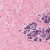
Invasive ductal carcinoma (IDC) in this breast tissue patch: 0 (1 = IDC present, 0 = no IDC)